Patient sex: F
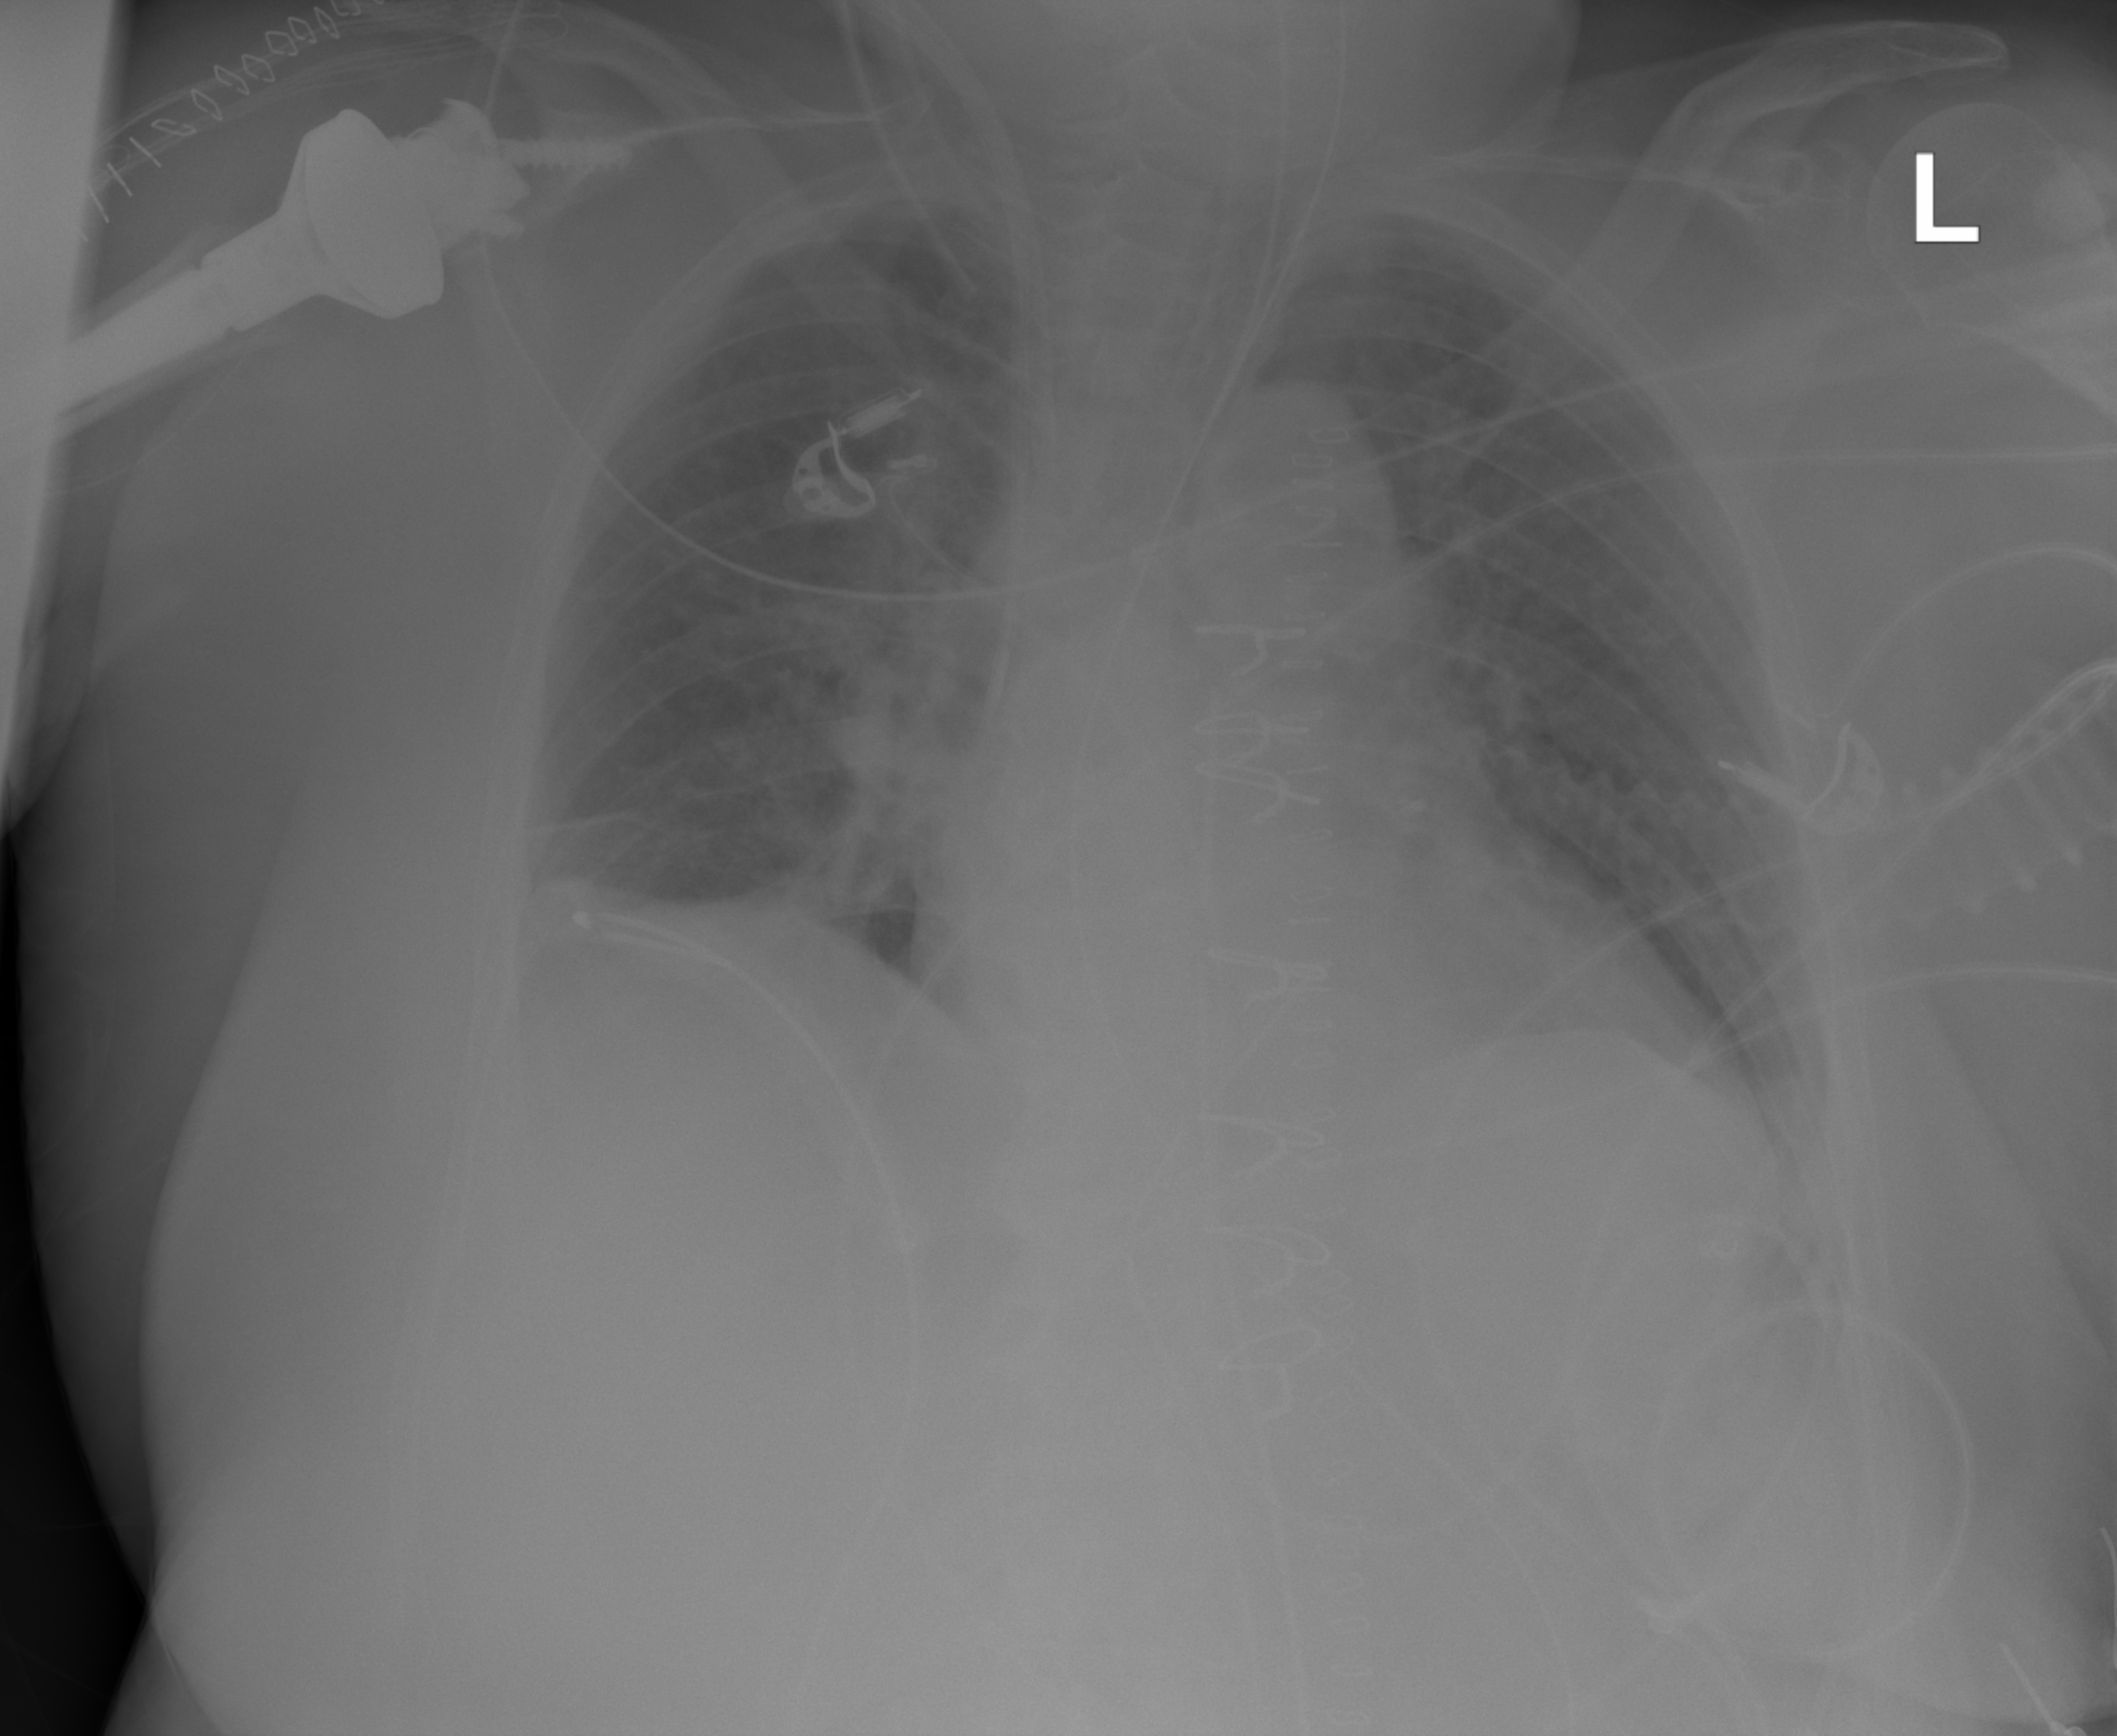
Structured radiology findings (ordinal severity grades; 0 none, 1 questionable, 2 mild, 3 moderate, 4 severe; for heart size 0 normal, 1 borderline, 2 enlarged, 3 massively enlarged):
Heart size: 2
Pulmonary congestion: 2
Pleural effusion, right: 0
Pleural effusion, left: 0
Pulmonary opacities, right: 0
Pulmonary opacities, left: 0
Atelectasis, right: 0
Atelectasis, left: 0